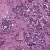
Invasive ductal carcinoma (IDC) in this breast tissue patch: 1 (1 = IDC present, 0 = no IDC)